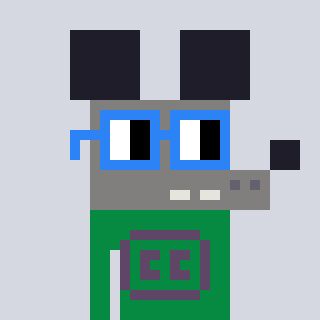
a pixel art character with square blue glasses, a mouse-shaped head and a green-colored body on a cool background